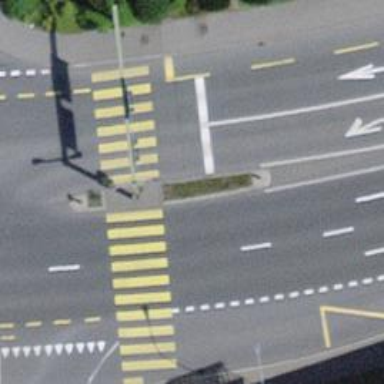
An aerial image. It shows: Kerb serving as barrier.